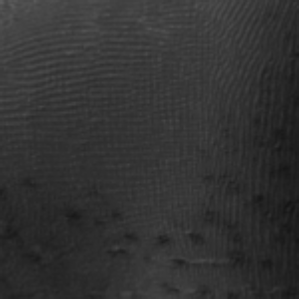
Label: frost